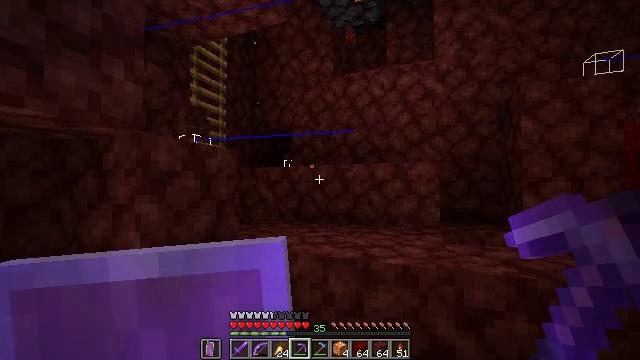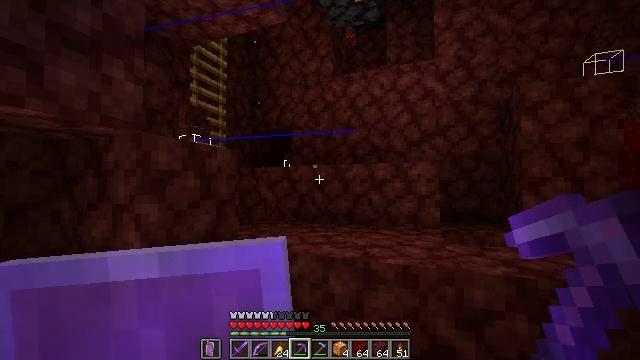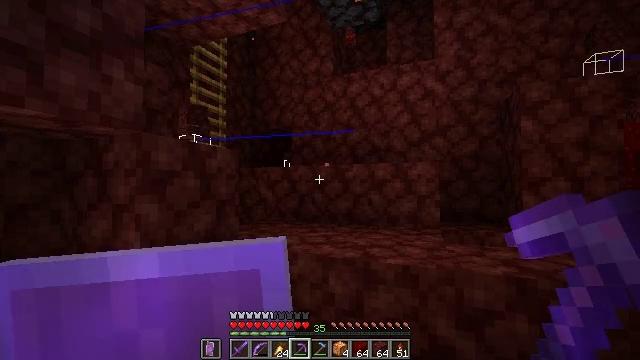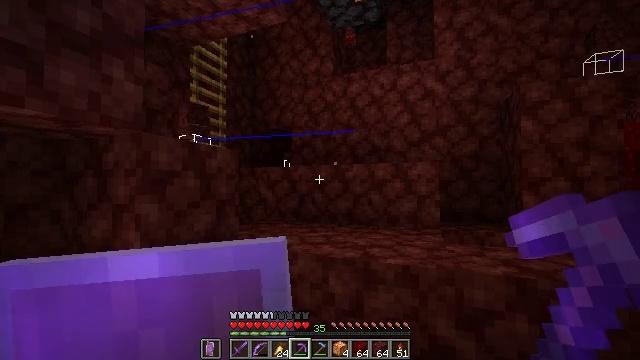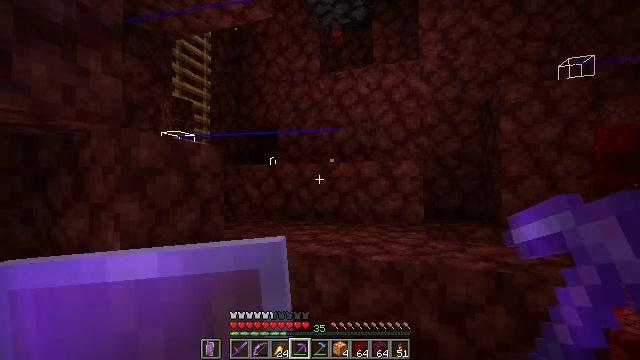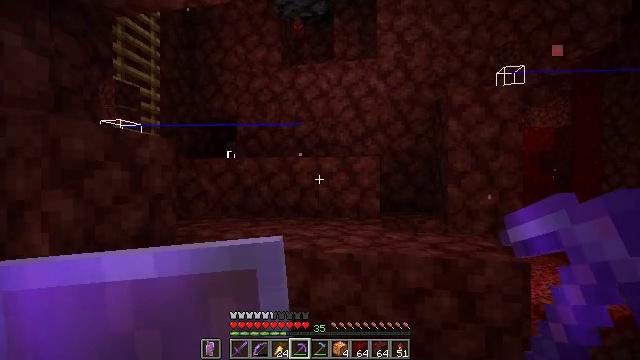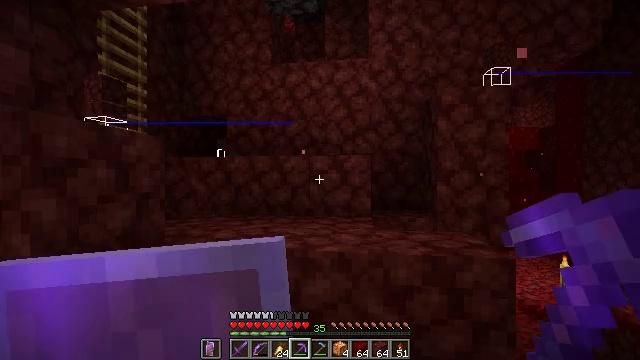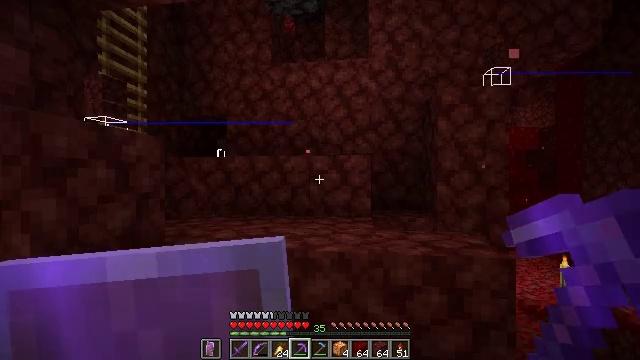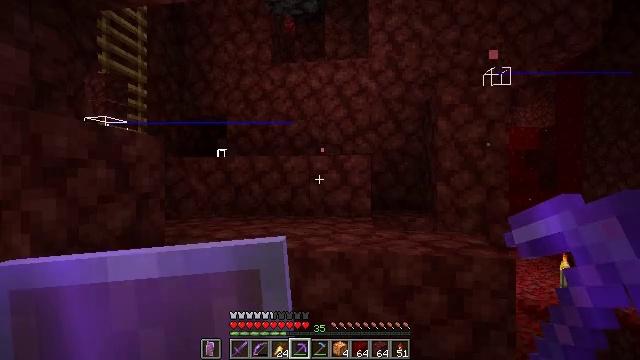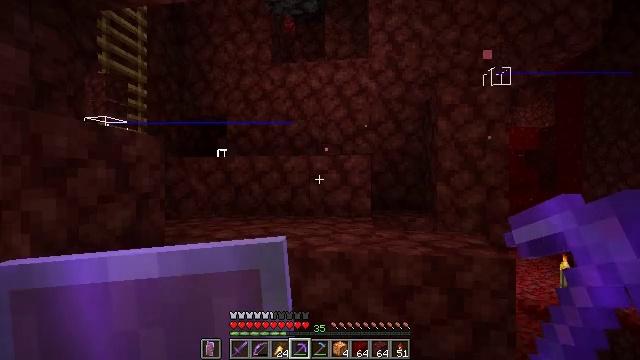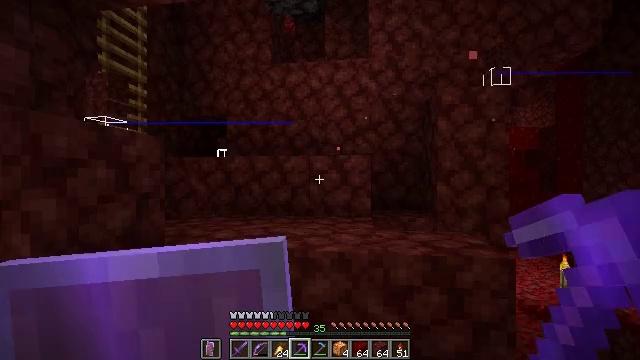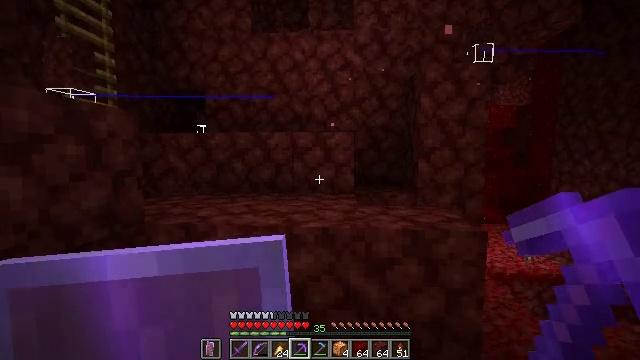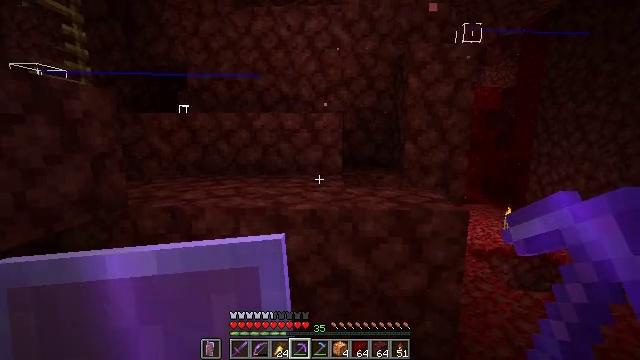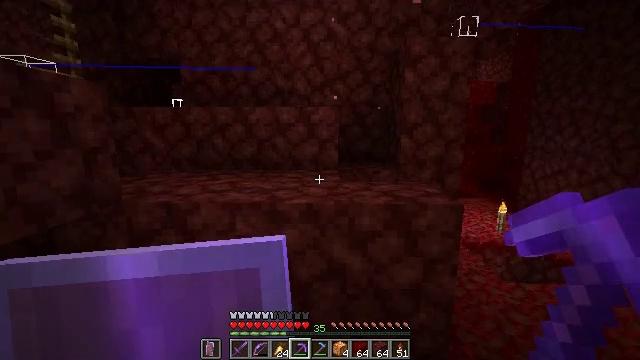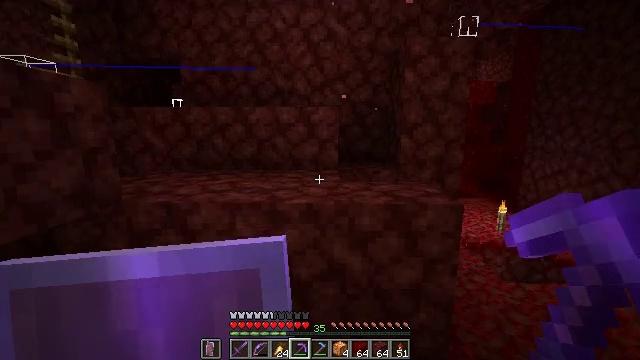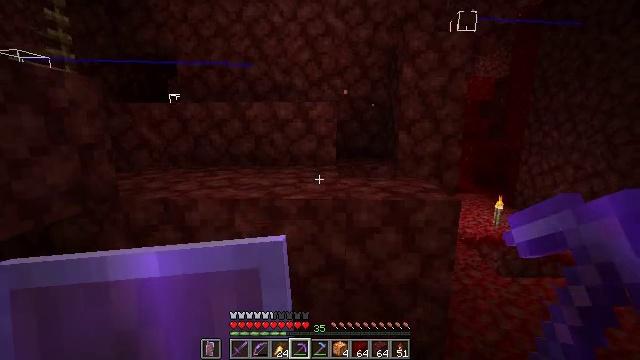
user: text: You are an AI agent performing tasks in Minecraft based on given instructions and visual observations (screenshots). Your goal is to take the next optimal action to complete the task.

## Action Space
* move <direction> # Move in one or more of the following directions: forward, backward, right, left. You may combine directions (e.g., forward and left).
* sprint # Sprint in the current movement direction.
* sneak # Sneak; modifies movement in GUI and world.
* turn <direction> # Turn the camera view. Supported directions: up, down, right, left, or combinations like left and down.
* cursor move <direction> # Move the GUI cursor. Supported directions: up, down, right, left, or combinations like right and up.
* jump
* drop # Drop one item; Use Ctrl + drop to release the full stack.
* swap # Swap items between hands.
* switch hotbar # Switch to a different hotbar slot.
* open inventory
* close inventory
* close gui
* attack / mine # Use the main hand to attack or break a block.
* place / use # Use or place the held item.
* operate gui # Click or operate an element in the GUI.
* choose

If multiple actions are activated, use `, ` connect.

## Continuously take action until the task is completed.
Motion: motion action
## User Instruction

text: Collect the nether wart block for decoration.
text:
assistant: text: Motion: no_op
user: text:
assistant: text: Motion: no_op
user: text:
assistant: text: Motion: no_op
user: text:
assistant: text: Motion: turn right
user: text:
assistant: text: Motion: turn right and down
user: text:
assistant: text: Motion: turn right
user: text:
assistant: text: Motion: no_op
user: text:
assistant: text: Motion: no_op
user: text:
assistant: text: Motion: no_op
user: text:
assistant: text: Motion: no_op
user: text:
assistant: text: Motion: turn right and down
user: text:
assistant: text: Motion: turn right and down
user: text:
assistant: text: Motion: turn down
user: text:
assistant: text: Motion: no_op
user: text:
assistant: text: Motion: no_op
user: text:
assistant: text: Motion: turn right and down
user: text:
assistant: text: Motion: turn right and down
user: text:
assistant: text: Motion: turn right and down
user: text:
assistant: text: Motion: no_op
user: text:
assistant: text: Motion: no_op
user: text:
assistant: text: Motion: no_op
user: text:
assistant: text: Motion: no_op
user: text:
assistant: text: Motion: no_op
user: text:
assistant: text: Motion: move forward
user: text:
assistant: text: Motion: move forward, turn left and up
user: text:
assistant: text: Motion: move forward, sprint, turn left and up
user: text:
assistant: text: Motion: move forward, sprint, turn left and up
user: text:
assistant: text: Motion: move forward, sprint, turn left and up
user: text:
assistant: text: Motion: move forward, sprint, turn left, jump
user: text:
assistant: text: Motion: move forward, sprint, turn left, jump